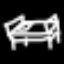
Label: bed